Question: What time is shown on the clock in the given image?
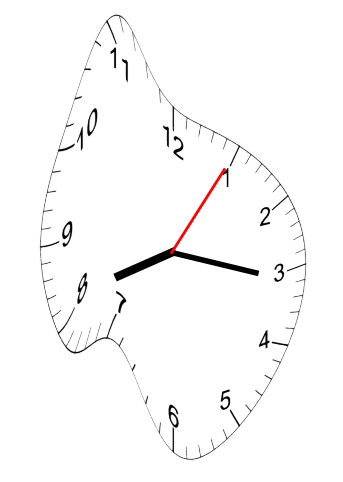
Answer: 08:16:05